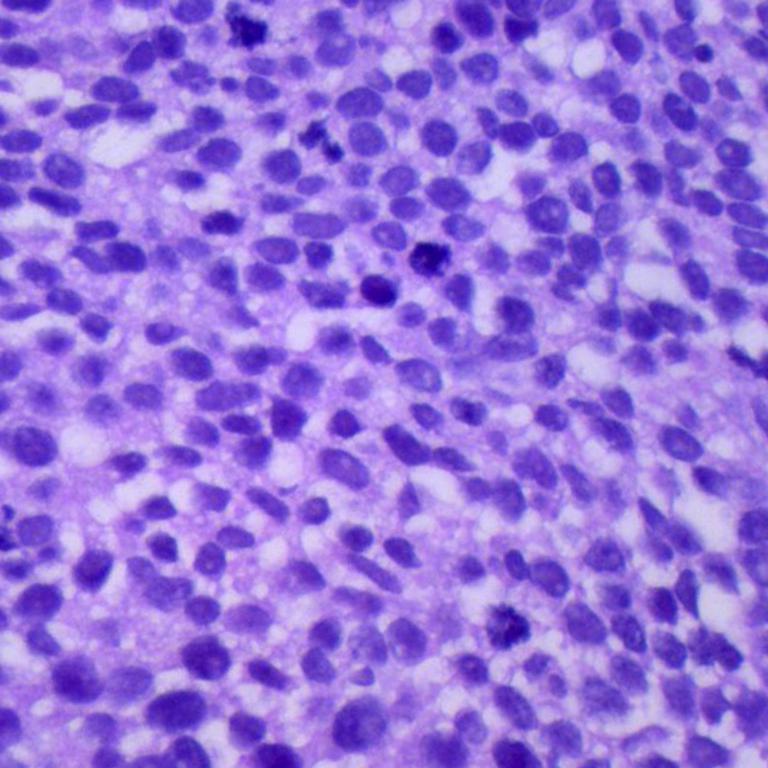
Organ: lung
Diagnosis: squamous carcinomas